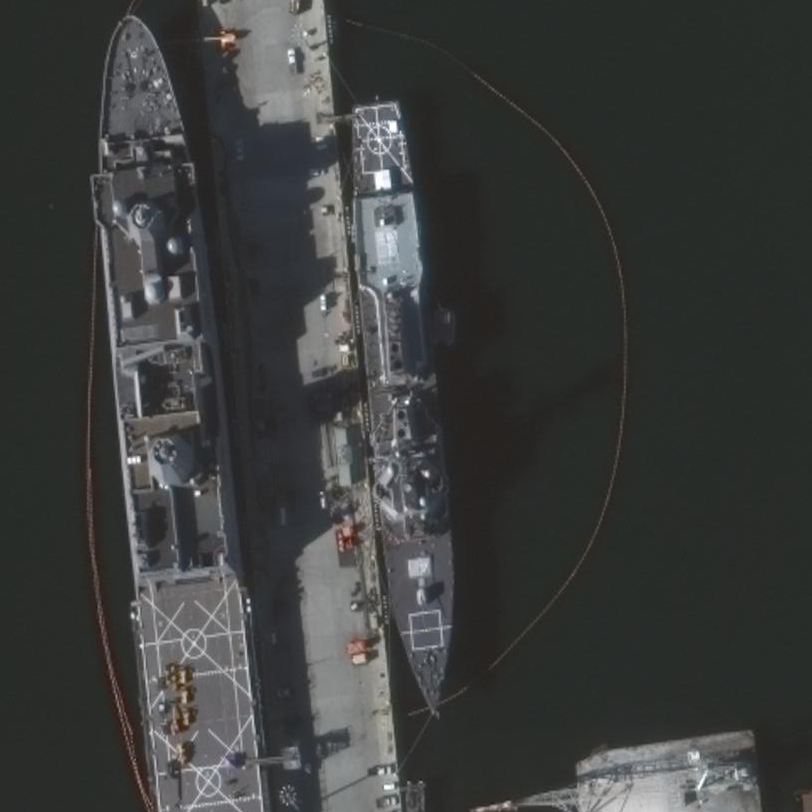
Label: destroyer